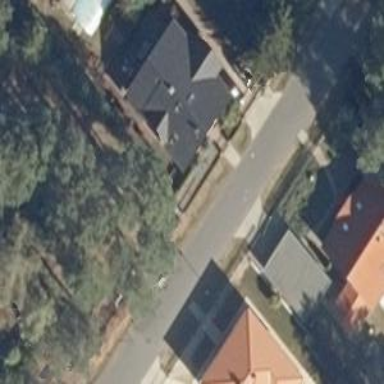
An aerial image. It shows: Asphalt road in residential area.